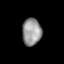
Tissue: lung
Cell type: Epithelial cells
Senescence score: 0.2234
Nuclear area (px): 512
Mean DAPI intensity: 149.527